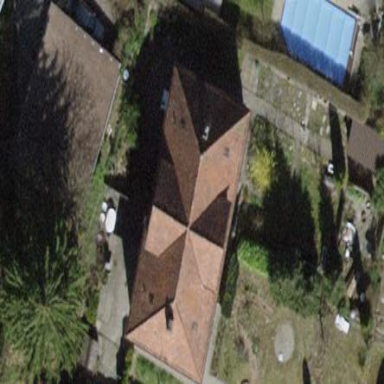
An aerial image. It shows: Building with tile roof.